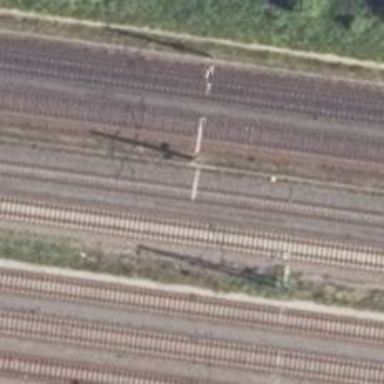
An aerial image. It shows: Milestone along the railway with catenary mast.